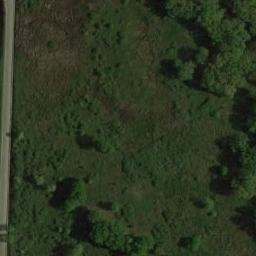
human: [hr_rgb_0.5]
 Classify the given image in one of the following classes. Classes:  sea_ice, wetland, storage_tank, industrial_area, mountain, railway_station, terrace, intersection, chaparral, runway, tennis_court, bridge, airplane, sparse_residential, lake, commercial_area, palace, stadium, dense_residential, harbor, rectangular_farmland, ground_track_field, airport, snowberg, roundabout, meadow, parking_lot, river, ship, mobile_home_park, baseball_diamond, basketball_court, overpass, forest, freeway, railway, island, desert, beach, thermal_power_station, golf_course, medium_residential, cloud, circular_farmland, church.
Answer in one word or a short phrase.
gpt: meadow